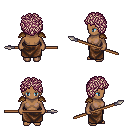
a pixel art fantasy rpg character, female body template, human, dark skin, leather shoulder armor, robe skirt, white blonde curly afro hairstyle, spear, four views (front, back, left, right), 2x2 character sprite sheet, small pixel art, hard edges, no anti-aliasing